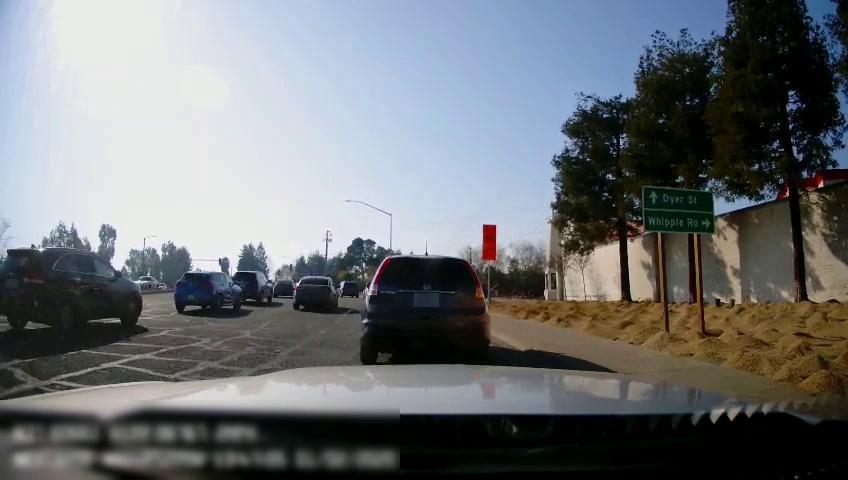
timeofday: Dusk/Dawn/Twilight
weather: Sunny
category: Drivable Space
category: Vehicles | Car
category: Vehicles | SUV
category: Vehicles | SUV
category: Vehicles | SUV
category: Vehicles | SUV
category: Vehicles | Car
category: Vehicles | SUV
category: Vehicles | Car
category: Traffic | Signs
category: Traffic | Signs